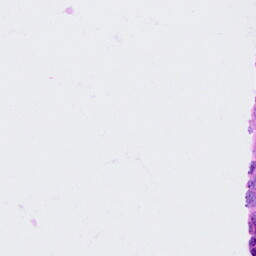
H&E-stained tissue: Cervix